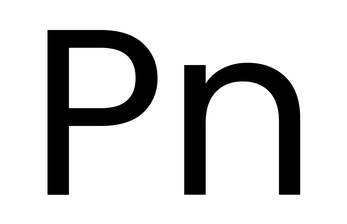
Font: Poppins-Regular